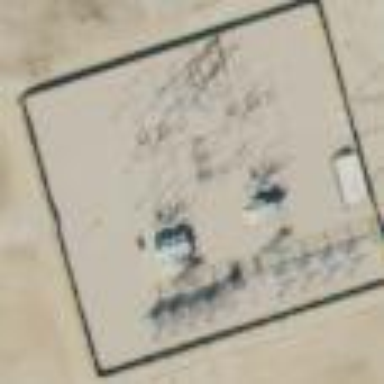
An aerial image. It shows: Distribution level power substation enclosed by fence.